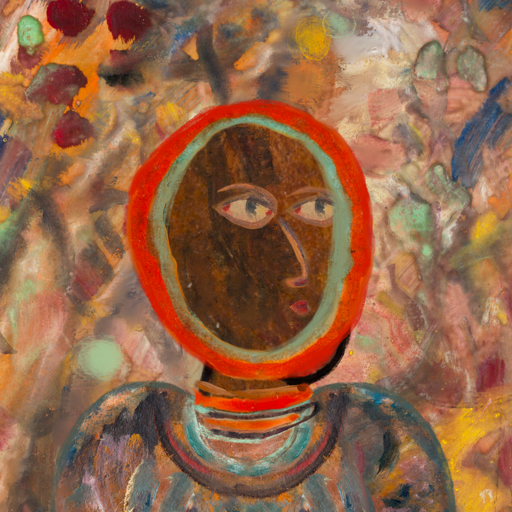
Background: Mother_And_Son_Mother, Head And Neck Side: Mosgoul, Face Side: GypsyMother, Bust: Boggyland, Hair Side: Sisters, Head Accessory: Blank, Second Necklace: Blank, Necklace: Experience, Baby: Blank